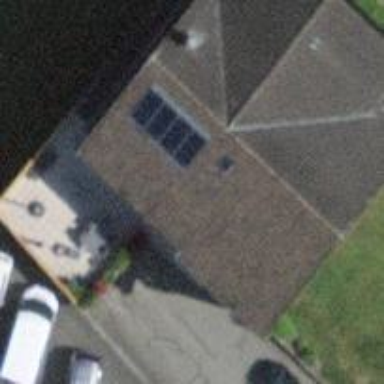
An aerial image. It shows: Solar photovoltaic panel generator.